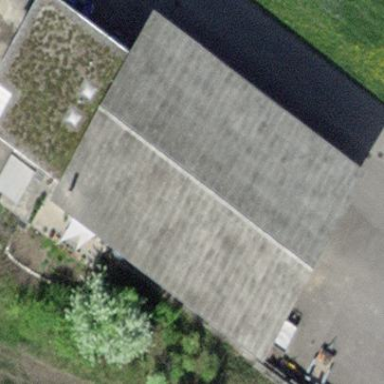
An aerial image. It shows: Industrial building.